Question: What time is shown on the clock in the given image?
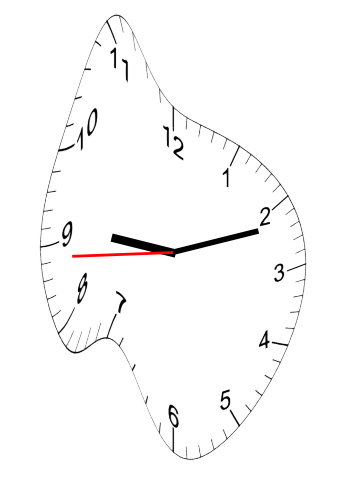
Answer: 09:11:44